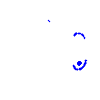
Particle: proton